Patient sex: M
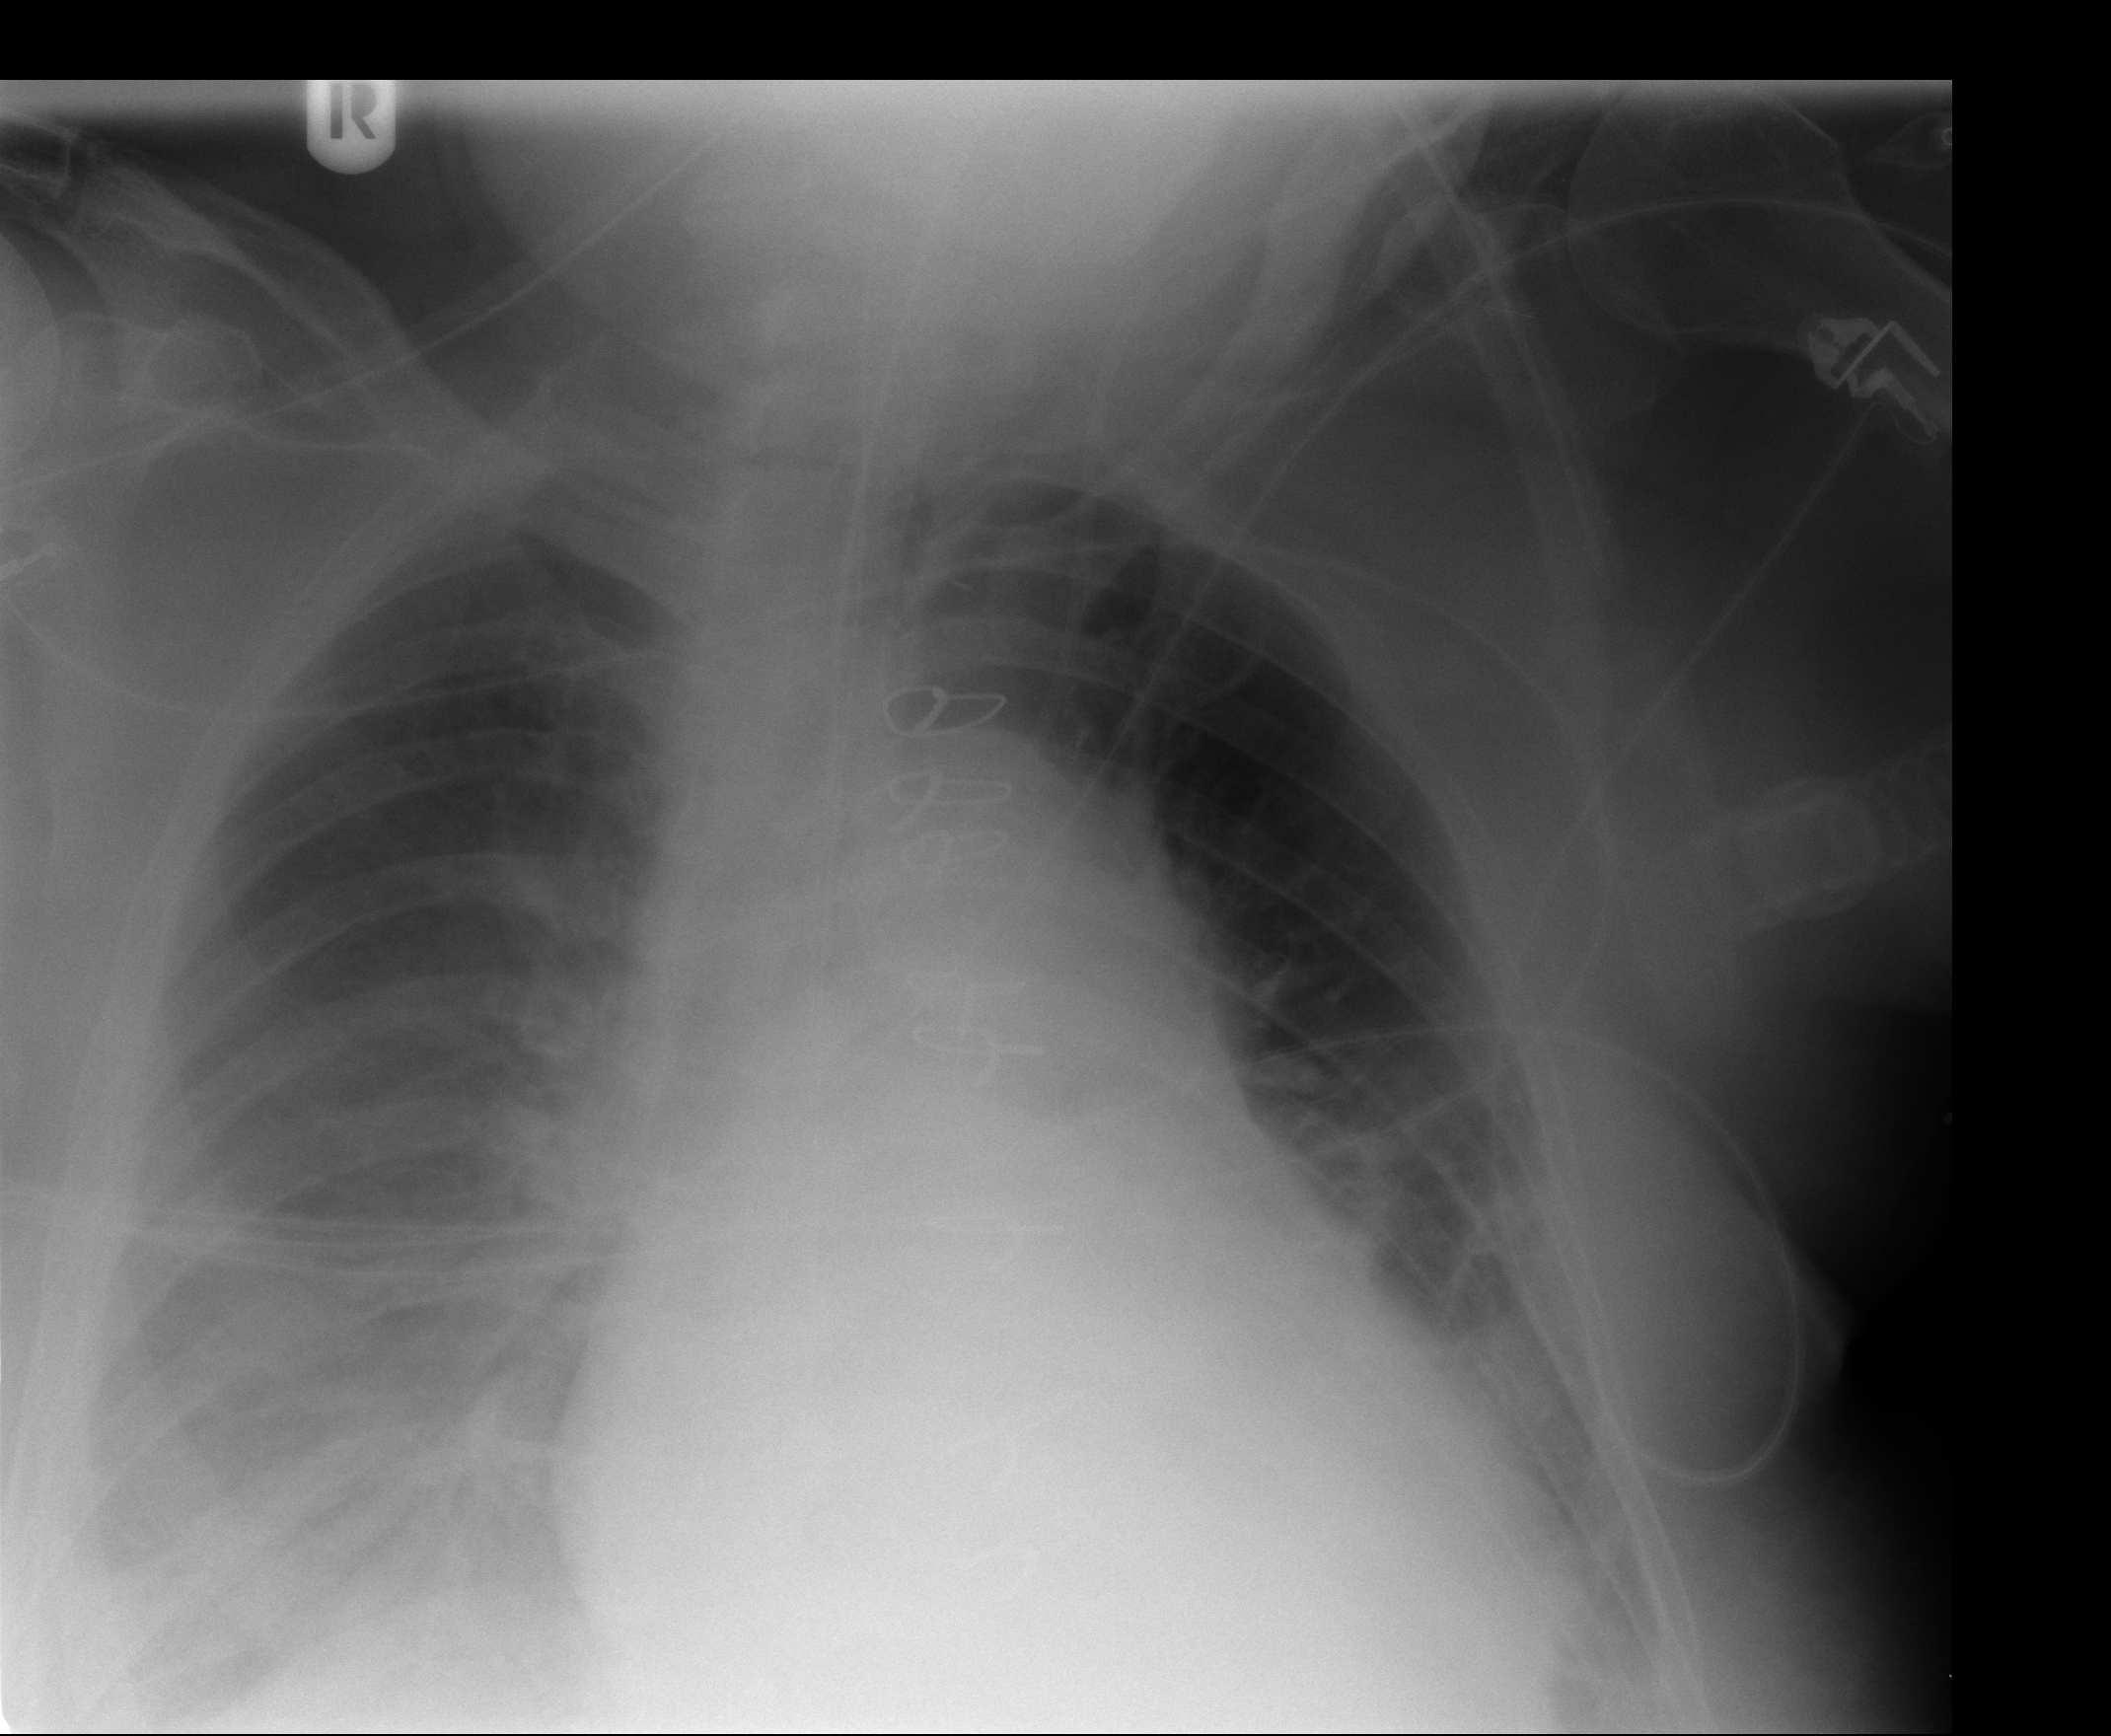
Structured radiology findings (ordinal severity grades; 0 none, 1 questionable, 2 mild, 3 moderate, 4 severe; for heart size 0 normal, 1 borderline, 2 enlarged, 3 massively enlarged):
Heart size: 3
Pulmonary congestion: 3
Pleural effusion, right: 3
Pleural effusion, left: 0
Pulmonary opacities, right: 0
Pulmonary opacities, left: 0
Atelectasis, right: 3
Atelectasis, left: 2